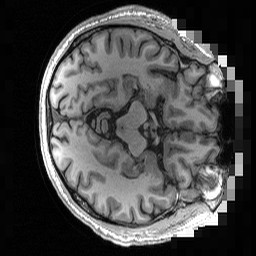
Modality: T1w
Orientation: axial
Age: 60
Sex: male
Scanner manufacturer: siemens
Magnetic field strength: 3 T
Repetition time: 2.53 s